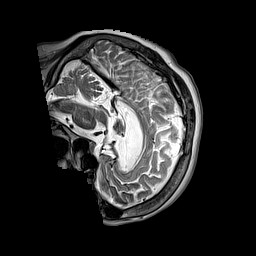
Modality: T2w
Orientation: sagittal
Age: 67
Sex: female
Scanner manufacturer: siemens
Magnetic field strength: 3 T
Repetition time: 3.2 s
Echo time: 0.212 s